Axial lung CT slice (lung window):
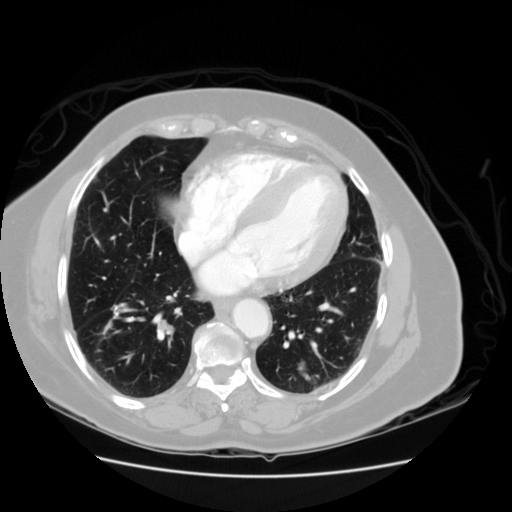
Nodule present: yes
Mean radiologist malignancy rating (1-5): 4